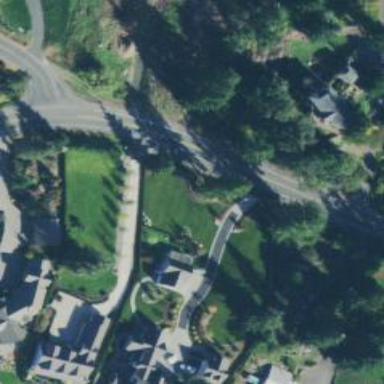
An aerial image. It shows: Driveway.